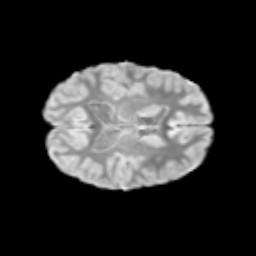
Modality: T2w
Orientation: axial
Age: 10
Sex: male
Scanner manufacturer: siemens
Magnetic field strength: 3 T
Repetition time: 3.8 s
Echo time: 0.07 s